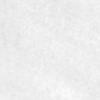
Label: no_change